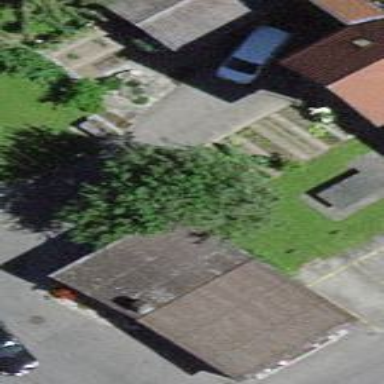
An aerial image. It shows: Shed.